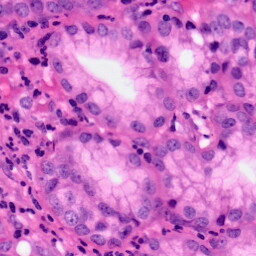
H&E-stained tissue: Pancreatic